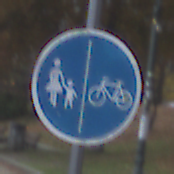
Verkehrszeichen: GetrennterRadUndGehwegRadwegRechts
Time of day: MorningAfternoon
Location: Outdoor (Urban)
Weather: Overcast
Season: NotSpecified
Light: Natural